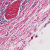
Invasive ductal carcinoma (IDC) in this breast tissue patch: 1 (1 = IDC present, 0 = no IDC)